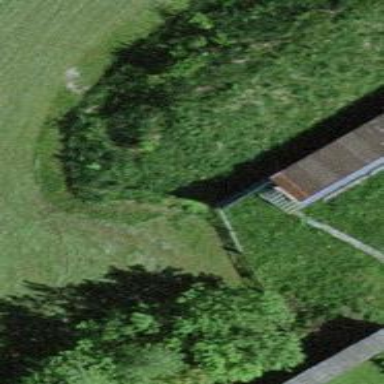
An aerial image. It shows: Retaining wall.